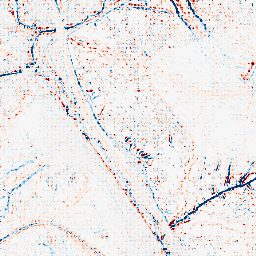
Category: edge_preserving
Decomposition family: median
Decomposition parameters: size: 5
Upsampling method: sinc_blackman
Upsampling parameters: scale: 4
kernel_size: 4
Upsampling scale: 4